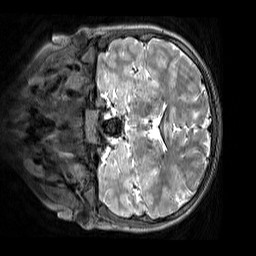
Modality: T2w
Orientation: coronal
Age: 9
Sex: male
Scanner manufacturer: siemens
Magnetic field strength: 3 T
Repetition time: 3.2 s
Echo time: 0.408 s